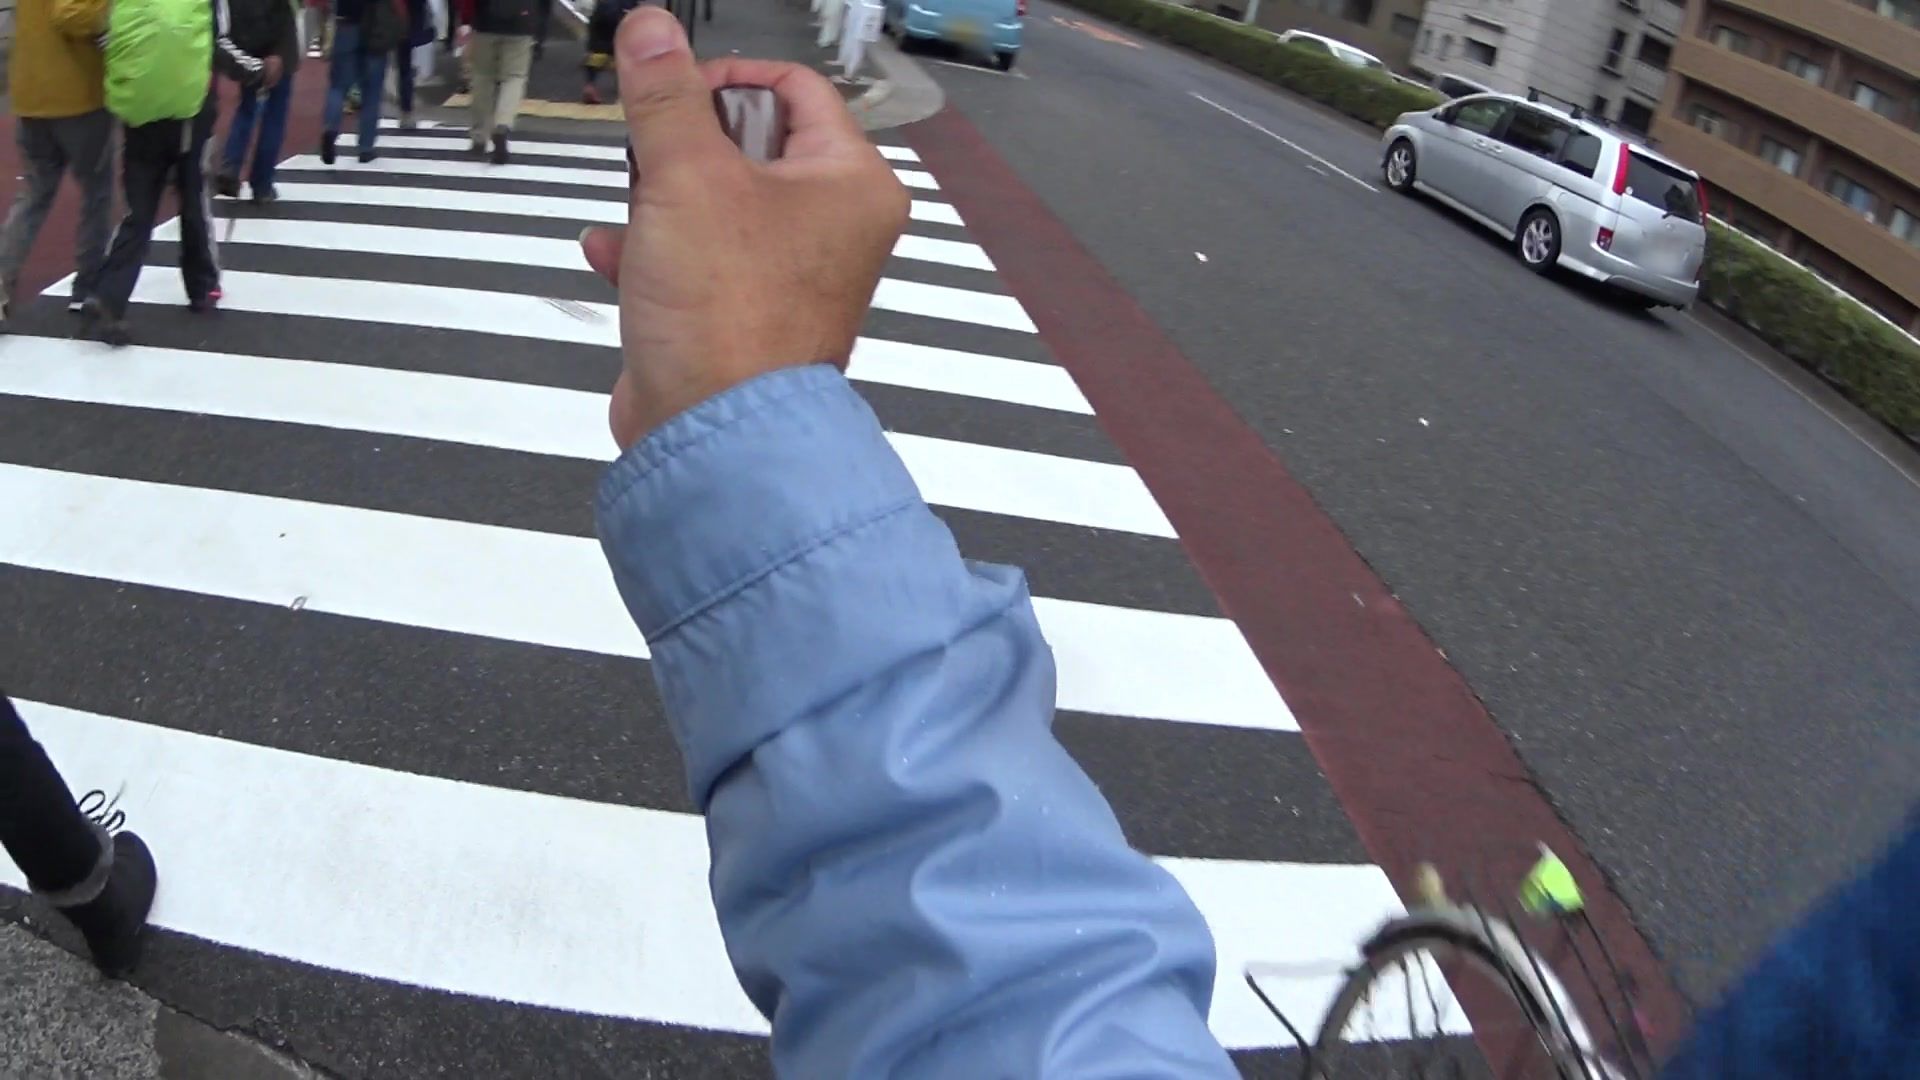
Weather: clear
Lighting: day
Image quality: good
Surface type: walking surface
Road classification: steps, residential
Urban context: urban centre
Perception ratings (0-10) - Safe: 1.44, Lively: 8.8, Beautiful: 4.05, Boring: 2.16, Depressing: 1.31, Wealthy: 3.87